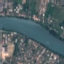
Land use / land cover: River